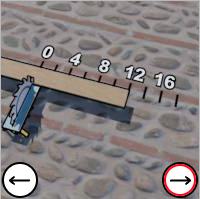
Task: length
Answer: 12
First scale value: 4.0